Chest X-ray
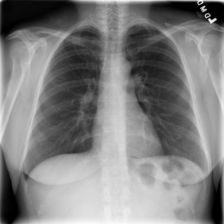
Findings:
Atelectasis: negative
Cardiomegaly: negative
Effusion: negative
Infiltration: negative
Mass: negative
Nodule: negative
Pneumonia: negative
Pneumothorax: negative
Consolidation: negative
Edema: negative
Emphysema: negative
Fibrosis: negative
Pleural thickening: negative
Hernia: negative